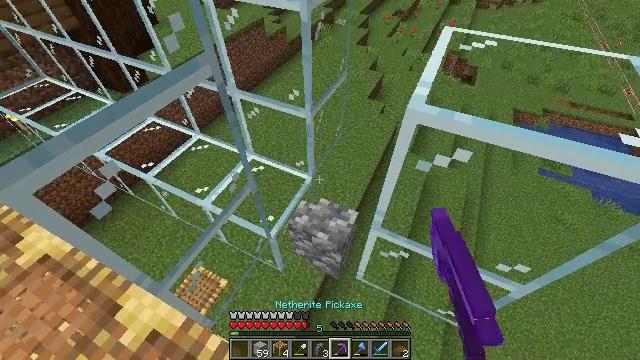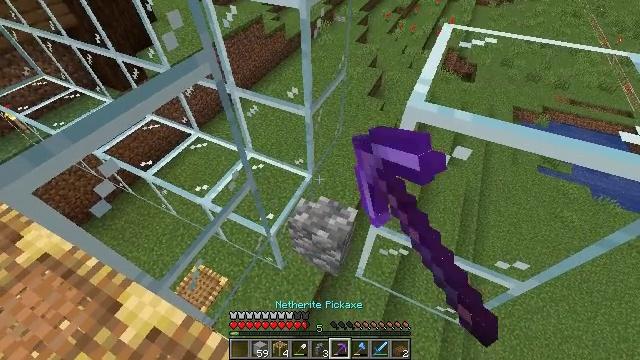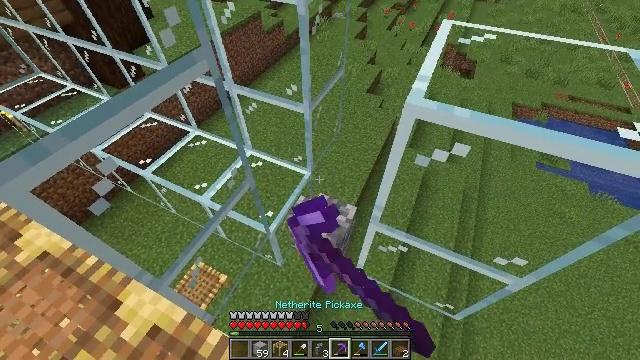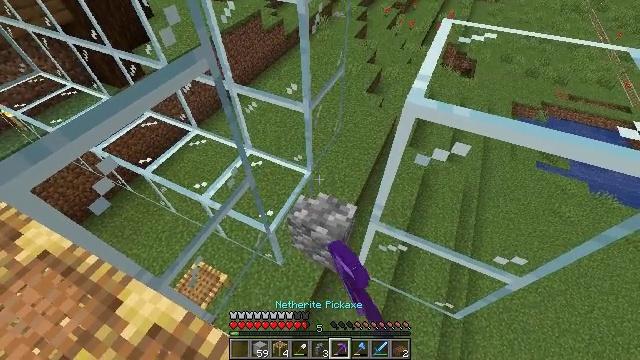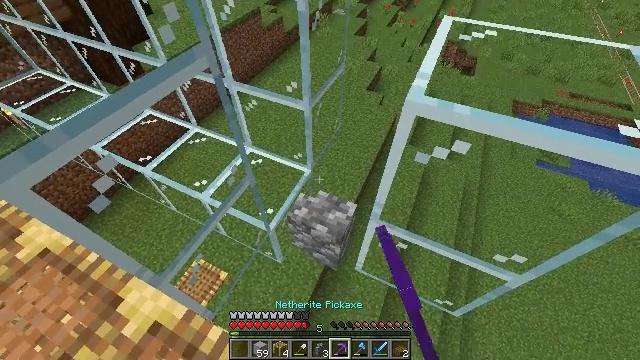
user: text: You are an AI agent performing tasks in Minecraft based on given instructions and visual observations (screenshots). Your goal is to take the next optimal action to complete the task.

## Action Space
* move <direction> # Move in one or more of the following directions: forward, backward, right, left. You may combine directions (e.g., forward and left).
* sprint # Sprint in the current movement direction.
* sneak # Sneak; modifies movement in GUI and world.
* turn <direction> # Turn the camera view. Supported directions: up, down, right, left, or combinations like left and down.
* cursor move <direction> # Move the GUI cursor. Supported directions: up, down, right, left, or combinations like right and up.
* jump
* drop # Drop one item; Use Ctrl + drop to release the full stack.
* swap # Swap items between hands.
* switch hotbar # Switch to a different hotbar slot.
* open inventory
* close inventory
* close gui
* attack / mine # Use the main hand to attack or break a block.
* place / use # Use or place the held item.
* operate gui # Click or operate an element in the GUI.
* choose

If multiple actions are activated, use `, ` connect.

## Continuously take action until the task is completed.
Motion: motion action
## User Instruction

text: Mine the glass to clear the view.
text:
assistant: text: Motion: attack / mine
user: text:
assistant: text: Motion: attack / mine
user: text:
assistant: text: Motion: attack / mine
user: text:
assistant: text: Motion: attack / mine
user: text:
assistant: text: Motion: attack / mine